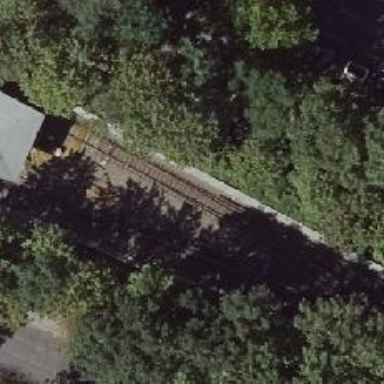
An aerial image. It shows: Electrified rail with power source at the top.